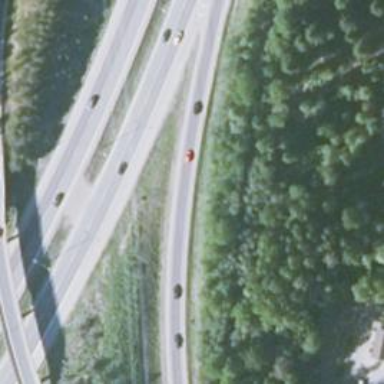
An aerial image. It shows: Tertiary motorway link road.